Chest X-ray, PA view. Patient: 74 years old, sex M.
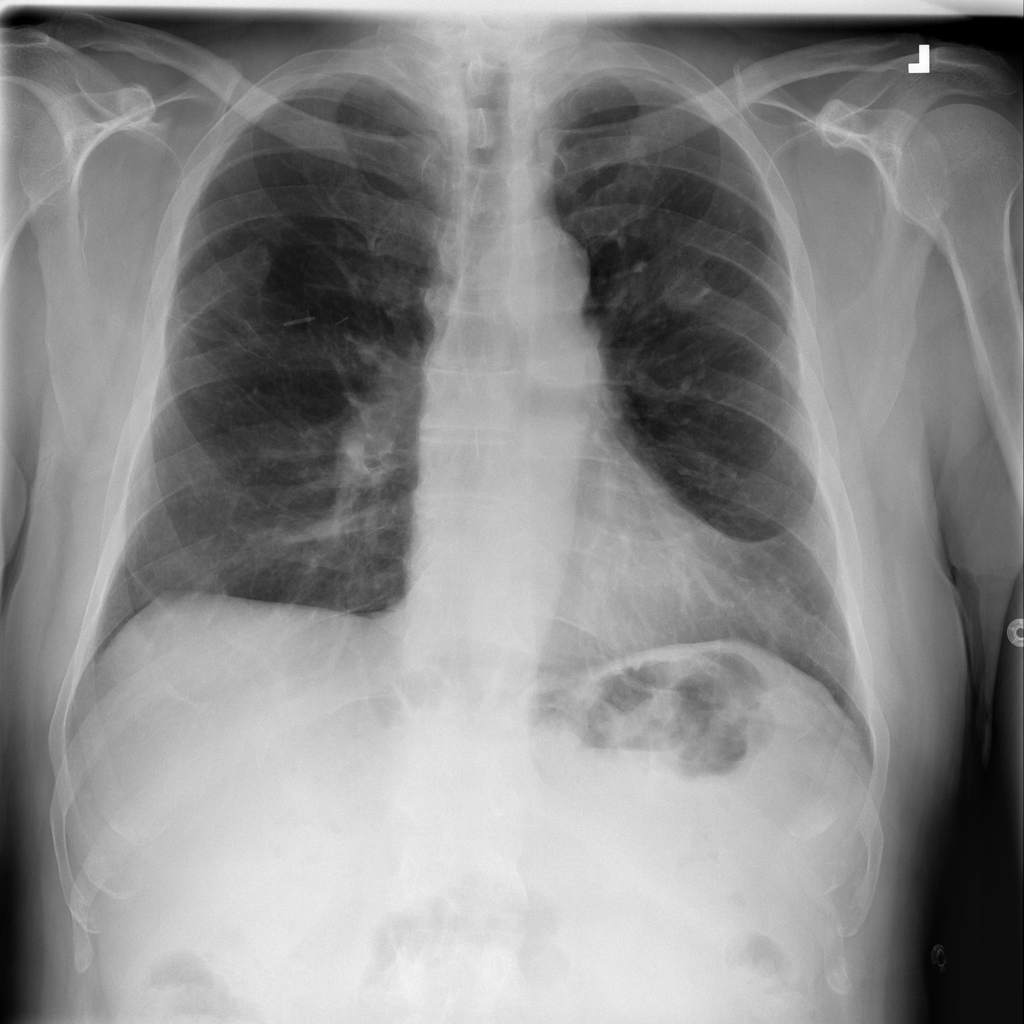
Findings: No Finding